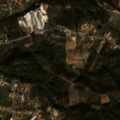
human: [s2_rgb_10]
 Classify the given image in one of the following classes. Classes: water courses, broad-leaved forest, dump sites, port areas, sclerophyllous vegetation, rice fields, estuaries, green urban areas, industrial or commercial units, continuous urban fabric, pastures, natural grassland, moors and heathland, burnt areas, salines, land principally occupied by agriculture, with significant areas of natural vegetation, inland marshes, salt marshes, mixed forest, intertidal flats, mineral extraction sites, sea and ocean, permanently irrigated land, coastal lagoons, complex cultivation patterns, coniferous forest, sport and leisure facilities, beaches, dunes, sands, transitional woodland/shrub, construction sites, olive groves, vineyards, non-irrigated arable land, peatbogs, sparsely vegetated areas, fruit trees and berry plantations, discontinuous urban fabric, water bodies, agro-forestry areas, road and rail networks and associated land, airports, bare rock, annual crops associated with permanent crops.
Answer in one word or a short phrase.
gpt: discontinuous urban fabric, annual crops associated with permanent crops, complex cultivation patterns, mixed forest, transitional woodland/shrub